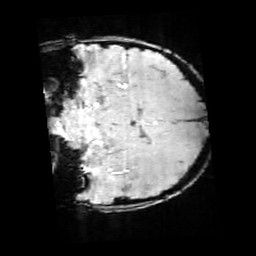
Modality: SWI
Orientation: coronal
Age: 9
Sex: male
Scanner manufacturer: siemens
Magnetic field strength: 3 T
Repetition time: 0.027 s
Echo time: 0.02 s